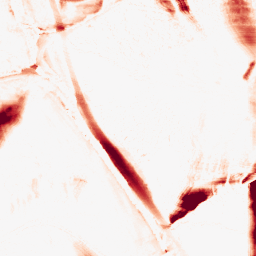
Category: morphological
Decomposition family: morphological_ellipse
Decomposition parameters: operation: opening
width: 10
height: 50
Upsampling method: sinc_hamming
Upsampling parameters: scale: 4
kernel_size: 8
Upsampling scale: 4